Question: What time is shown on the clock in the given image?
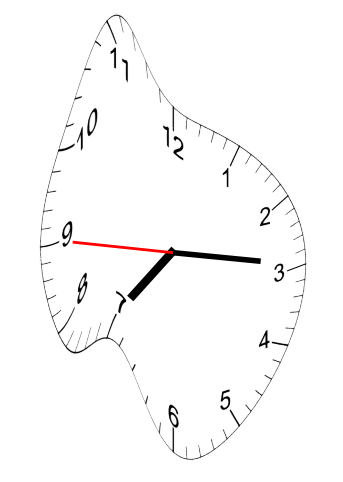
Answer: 07:14:45